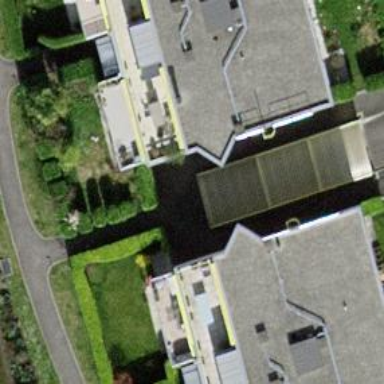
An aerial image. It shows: Garden surrounded by fence.